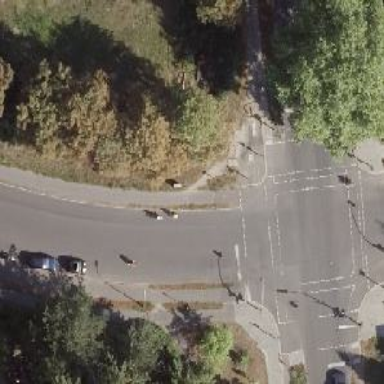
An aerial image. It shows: Road with traffic signals.